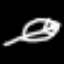
Label: leaf